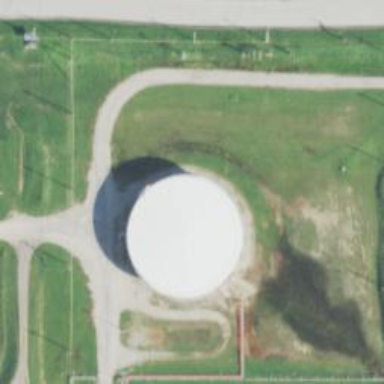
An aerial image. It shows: Storage tank building.